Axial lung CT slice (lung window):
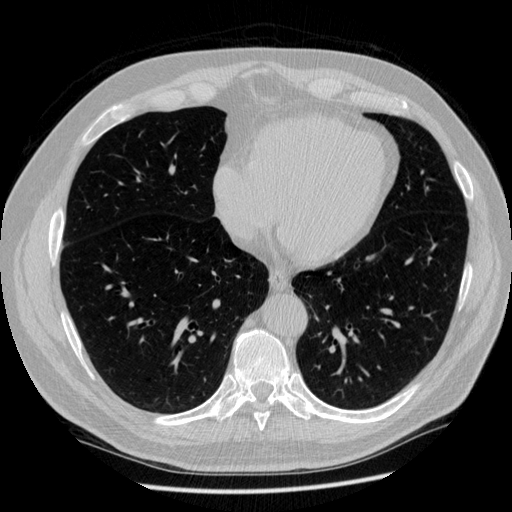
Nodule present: no